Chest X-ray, AP view. Patient: 44 years old, sex M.
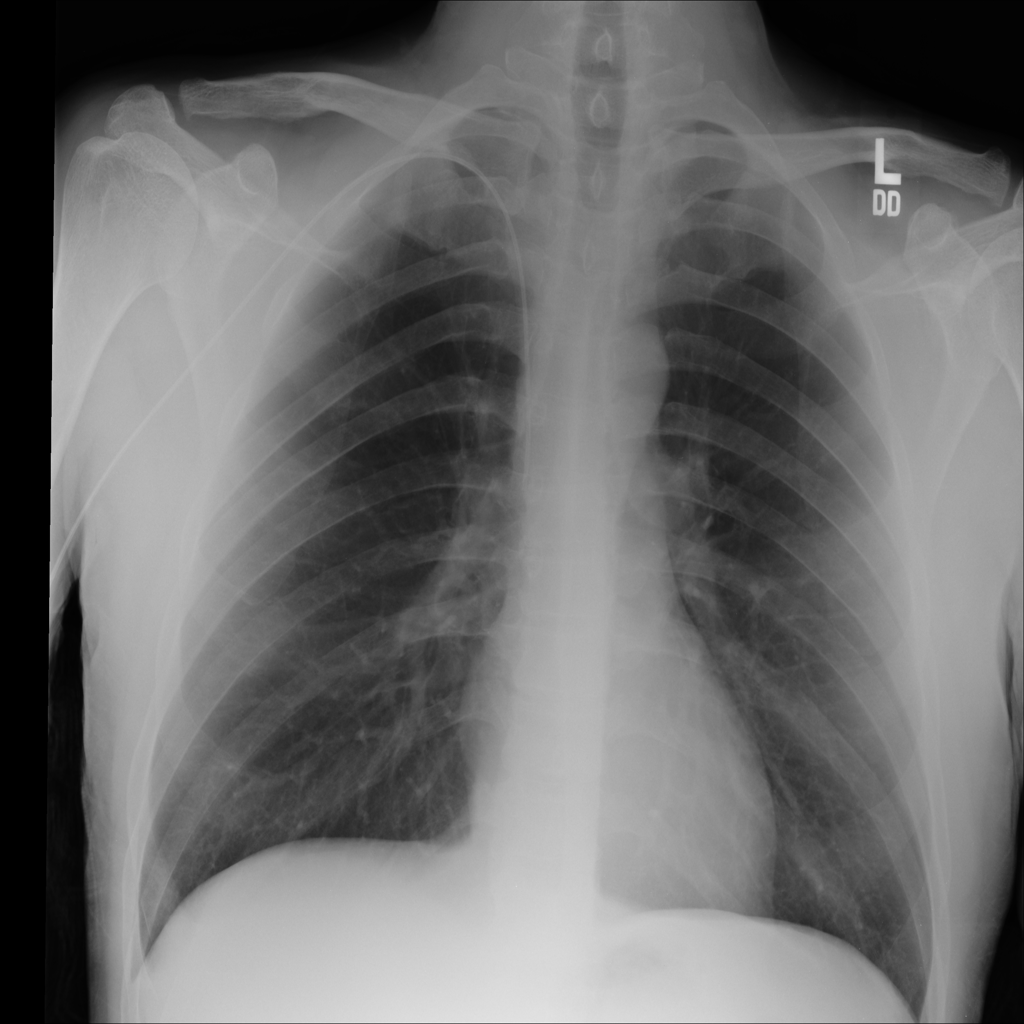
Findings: No Finding